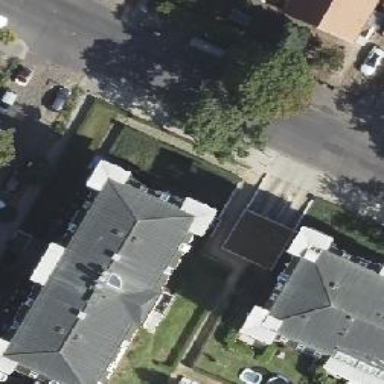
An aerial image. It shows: Beautiful apartment building with mansard roof.